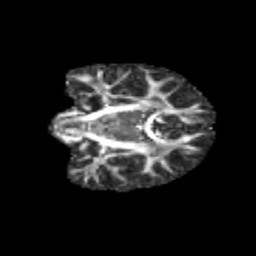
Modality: FA
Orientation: coronal
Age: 12
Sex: male
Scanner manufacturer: siemens
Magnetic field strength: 3 T
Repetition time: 3.8 s
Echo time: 0.07 s